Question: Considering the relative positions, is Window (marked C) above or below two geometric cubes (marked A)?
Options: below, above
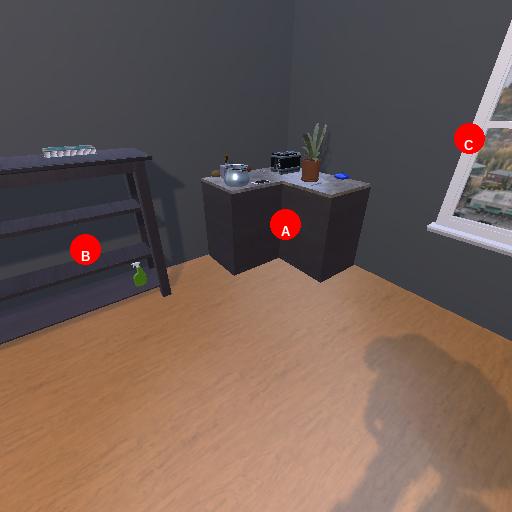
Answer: below